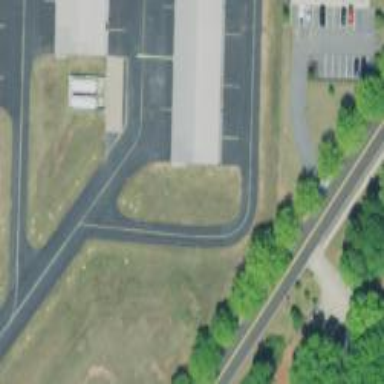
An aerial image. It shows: Image of taxiway at airport.